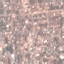
Land use / land cover: Residential